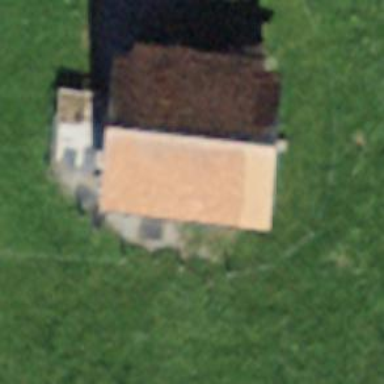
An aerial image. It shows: Rural barn.